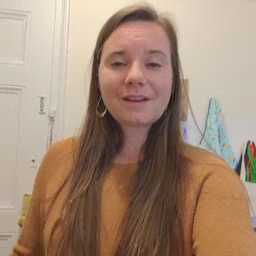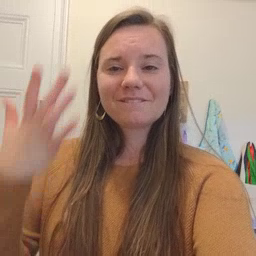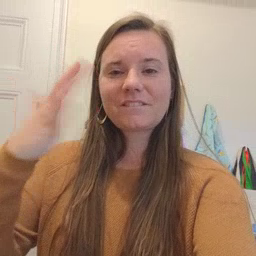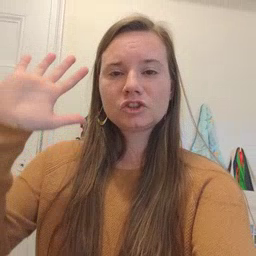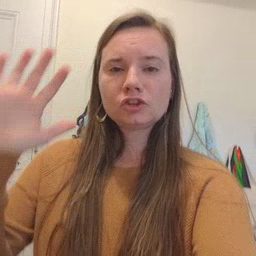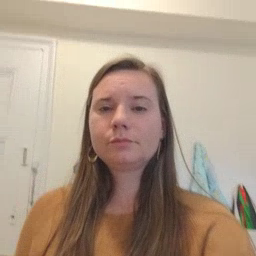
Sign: finish